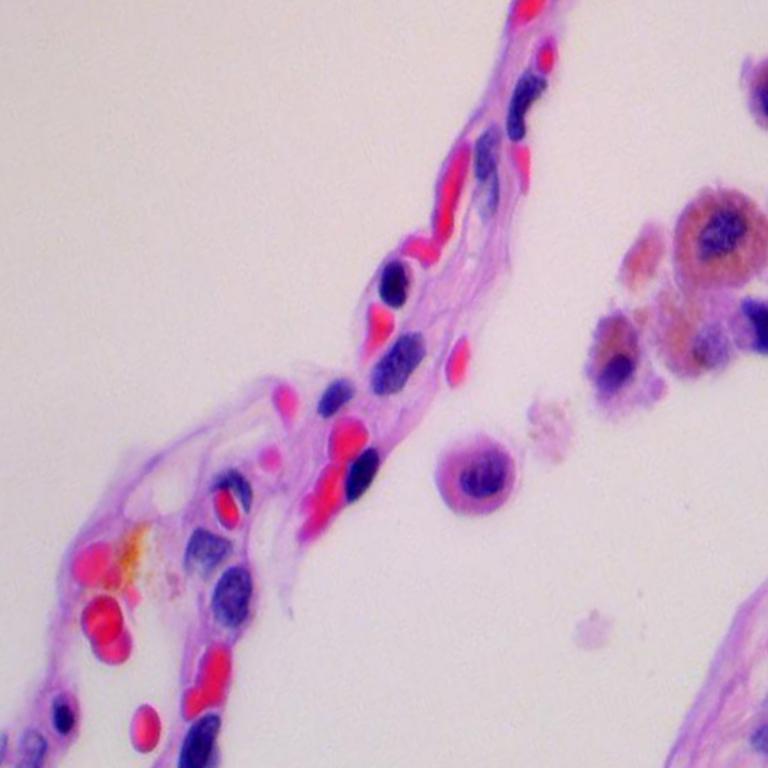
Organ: lung
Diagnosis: benign